Field crop: maize
Growth stage: 2
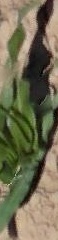
Species: maize